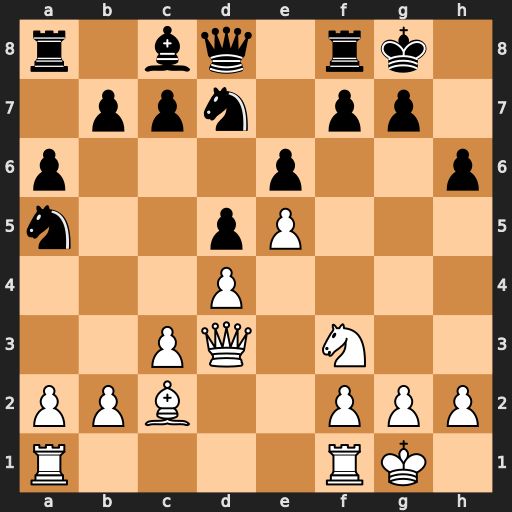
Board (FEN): r1bq1rk1/1ppn1pp1/p3p2p/n2pP3/3P4/2PQ1N2/PPB2PPP/R4RK1
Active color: w
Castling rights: -
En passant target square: -
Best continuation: Qh7#